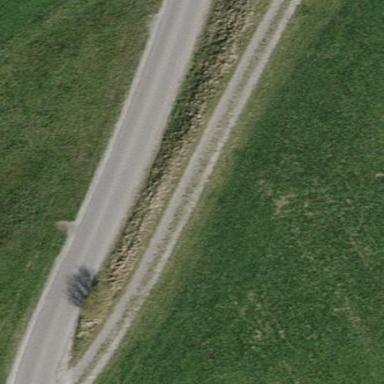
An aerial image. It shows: Area covered with grass.